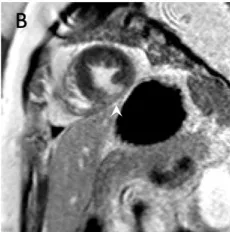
Cardiac magnetic resonance imaging with gadolinium. (A-C) Short-axis view with transmural late gadolinium enhancement of the mid-inferior left ventricular wall with subendocardial extension toward the apex.
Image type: radiology (mri)